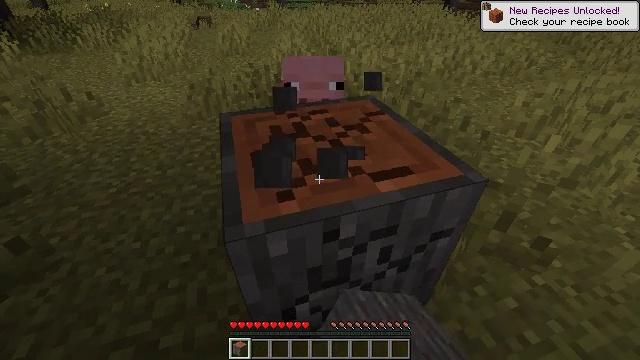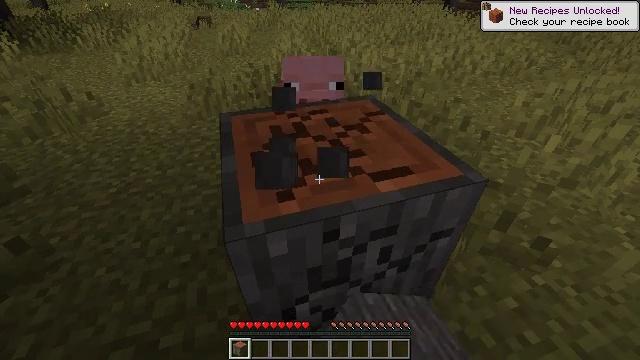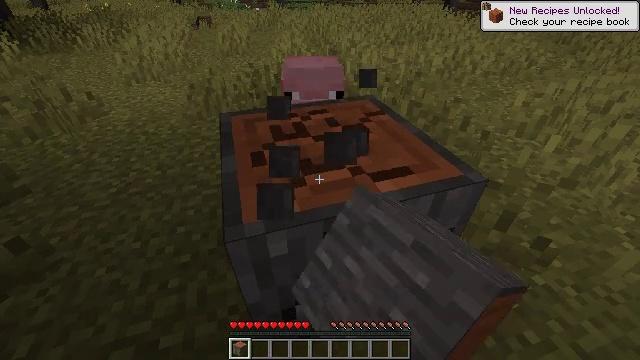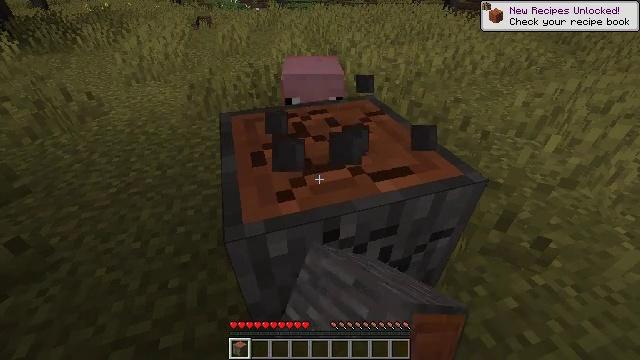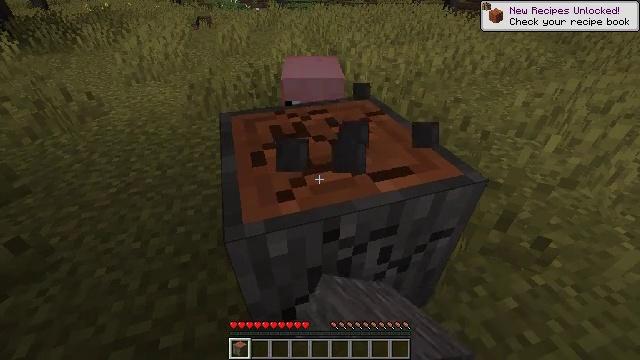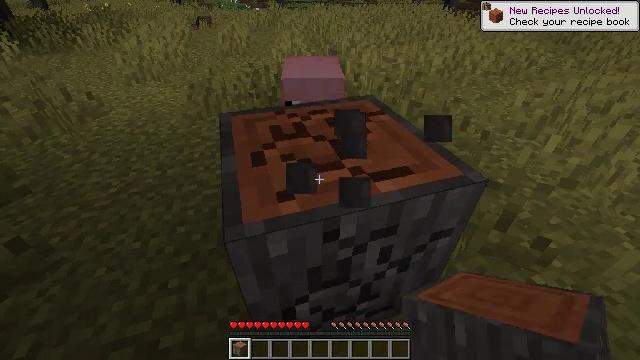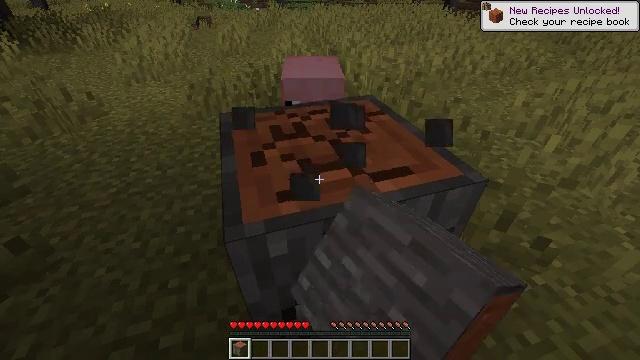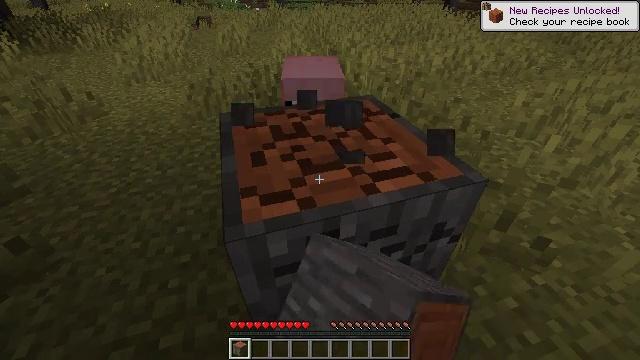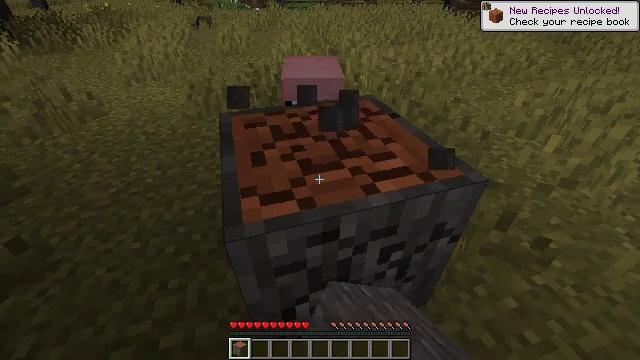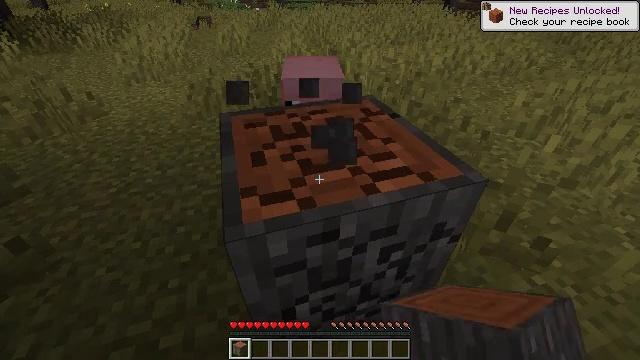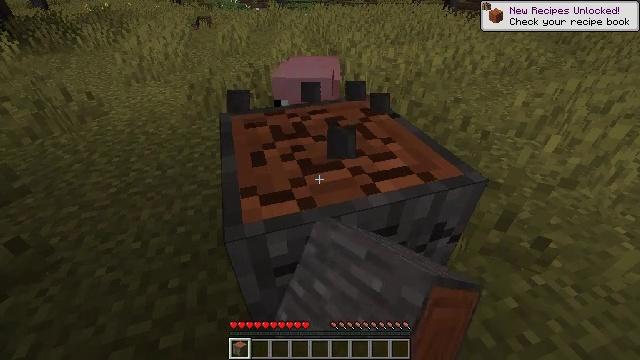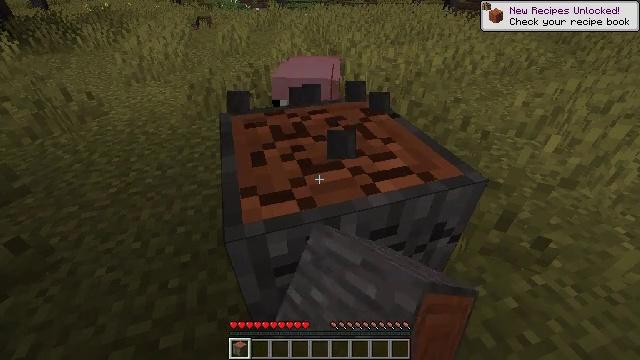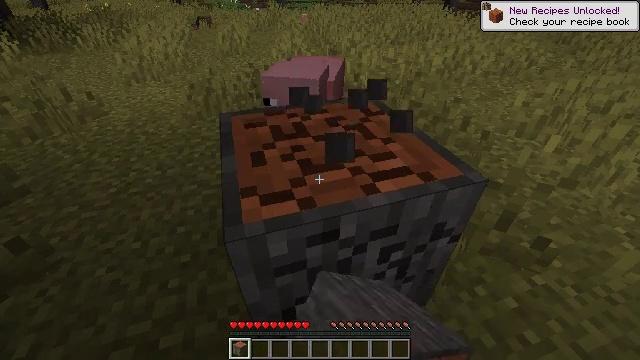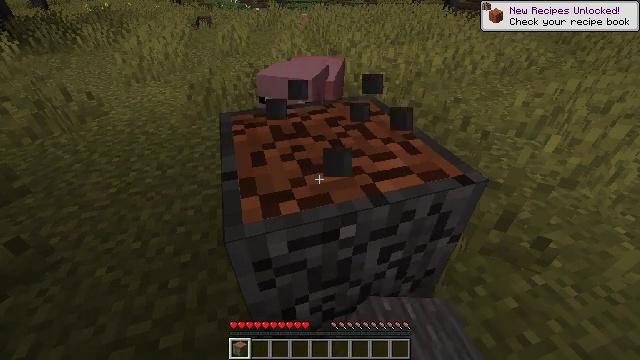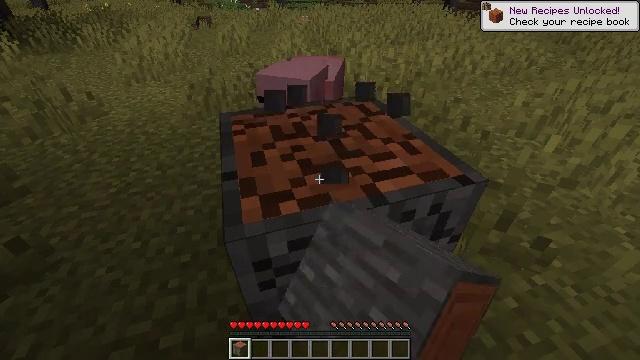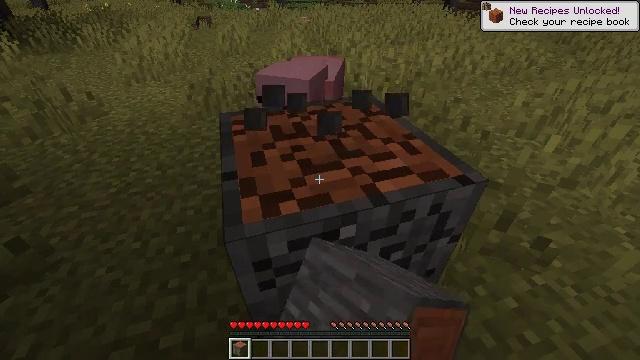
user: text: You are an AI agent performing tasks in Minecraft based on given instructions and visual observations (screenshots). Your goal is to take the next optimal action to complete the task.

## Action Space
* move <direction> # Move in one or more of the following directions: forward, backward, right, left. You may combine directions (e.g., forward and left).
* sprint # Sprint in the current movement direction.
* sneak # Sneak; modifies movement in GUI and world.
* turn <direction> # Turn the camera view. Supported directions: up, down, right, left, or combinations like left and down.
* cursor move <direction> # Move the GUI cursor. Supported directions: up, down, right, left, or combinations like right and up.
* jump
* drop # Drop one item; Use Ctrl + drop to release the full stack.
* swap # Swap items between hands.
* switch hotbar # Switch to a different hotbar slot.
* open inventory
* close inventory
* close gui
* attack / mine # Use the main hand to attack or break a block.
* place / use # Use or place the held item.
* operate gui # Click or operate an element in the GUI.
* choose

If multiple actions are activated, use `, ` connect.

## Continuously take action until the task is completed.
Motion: motion action
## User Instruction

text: Gather the acacia log for building.
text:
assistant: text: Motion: attack / mine
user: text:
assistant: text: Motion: attack / mine
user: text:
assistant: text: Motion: attack / mine
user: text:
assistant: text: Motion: attack / mine
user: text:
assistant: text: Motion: attack / mine
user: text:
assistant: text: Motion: attack / mine
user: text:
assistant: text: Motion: attack / mine
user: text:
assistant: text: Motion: attack / mine
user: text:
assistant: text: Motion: attack / mine
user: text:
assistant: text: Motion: attack / mine
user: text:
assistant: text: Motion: attack / mine
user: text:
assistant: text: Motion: attack / mine
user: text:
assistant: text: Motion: attack / mine
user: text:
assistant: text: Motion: attack / mine
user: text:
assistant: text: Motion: attack / mine
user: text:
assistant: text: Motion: attack / mine
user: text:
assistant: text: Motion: attack / mine
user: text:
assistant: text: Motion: attack / mine
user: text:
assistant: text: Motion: attack / mine
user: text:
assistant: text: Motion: attack / mine
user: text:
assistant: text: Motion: attack / mine
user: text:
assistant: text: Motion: attack / mine
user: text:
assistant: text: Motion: attack / mine
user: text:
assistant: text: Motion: attack / mine
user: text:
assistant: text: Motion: attack / mine
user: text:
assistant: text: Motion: attack / mine
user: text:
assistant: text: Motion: move forward, attack / mine
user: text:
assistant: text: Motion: move forward
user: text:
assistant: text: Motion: move forward
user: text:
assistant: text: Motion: move forward